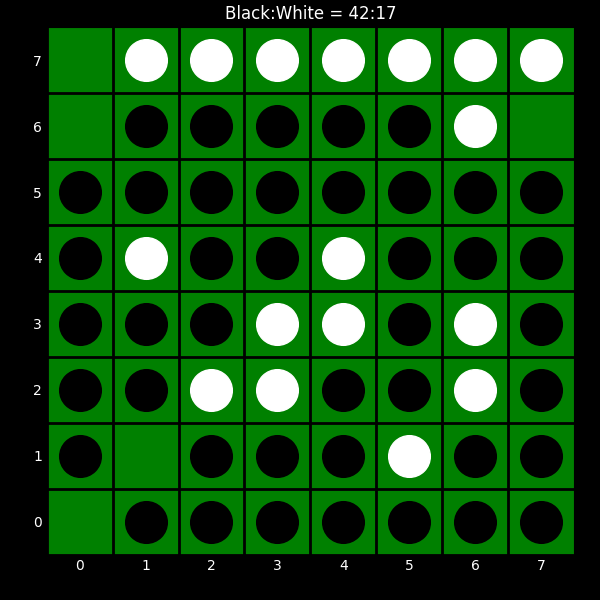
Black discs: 42
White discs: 17